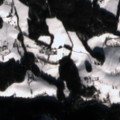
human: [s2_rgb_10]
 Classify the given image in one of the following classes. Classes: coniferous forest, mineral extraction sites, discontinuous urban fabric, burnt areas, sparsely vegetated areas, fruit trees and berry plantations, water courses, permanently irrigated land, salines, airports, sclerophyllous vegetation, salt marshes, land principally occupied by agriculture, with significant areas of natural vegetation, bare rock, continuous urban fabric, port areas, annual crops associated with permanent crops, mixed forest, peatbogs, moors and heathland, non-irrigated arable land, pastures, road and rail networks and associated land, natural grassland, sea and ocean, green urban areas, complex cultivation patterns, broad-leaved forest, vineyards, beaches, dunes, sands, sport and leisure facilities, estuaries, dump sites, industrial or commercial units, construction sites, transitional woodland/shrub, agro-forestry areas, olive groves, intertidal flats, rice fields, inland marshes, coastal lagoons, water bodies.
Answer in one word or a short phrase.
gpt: pastures, land principally occupied by agriculture, with significant areas of natural vegetation, coniferous forest